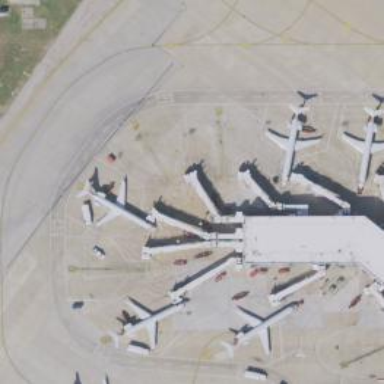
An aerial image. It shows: Airport gate.